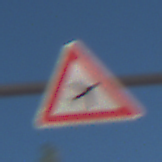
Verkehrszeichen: FlugbetriebLinks
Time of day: MorningAfternoon
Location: Outdoor (Suburban)
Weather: PartlyCloudy
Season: NotSpecified
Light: Natural